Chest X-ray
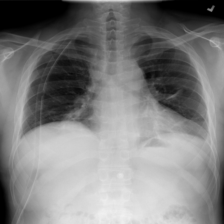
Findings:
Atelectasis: positive
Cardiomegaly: negative
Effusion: negative
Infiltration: negative
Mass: negative
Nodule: negative
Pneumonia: negative
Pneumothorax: positive
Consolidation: negative
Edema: negative
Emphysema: negative
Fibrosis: negative
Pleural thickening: negative
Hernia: negative